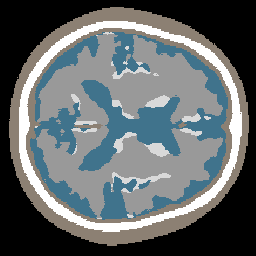
Label: no_lesion